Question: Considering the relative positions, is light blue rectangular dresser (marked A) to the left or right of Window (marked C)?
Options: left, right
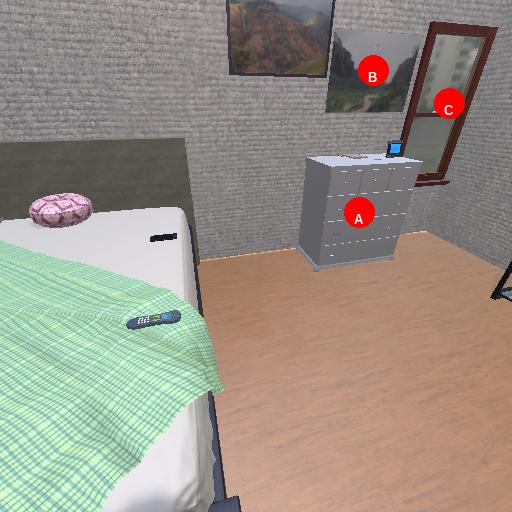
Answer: left